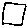
Label: square